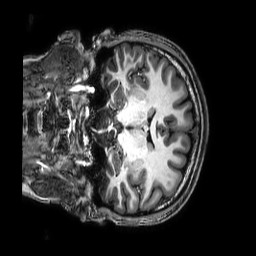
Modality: T1w
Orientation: coronal
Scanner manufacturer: philips
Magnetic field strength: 3 T
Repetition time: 0.008 s
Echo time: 0.003566 s